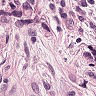
Metastatic tissue present: yes